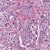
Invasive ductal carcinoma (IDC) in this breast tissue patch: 1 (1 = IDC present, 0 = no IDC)